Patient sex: F
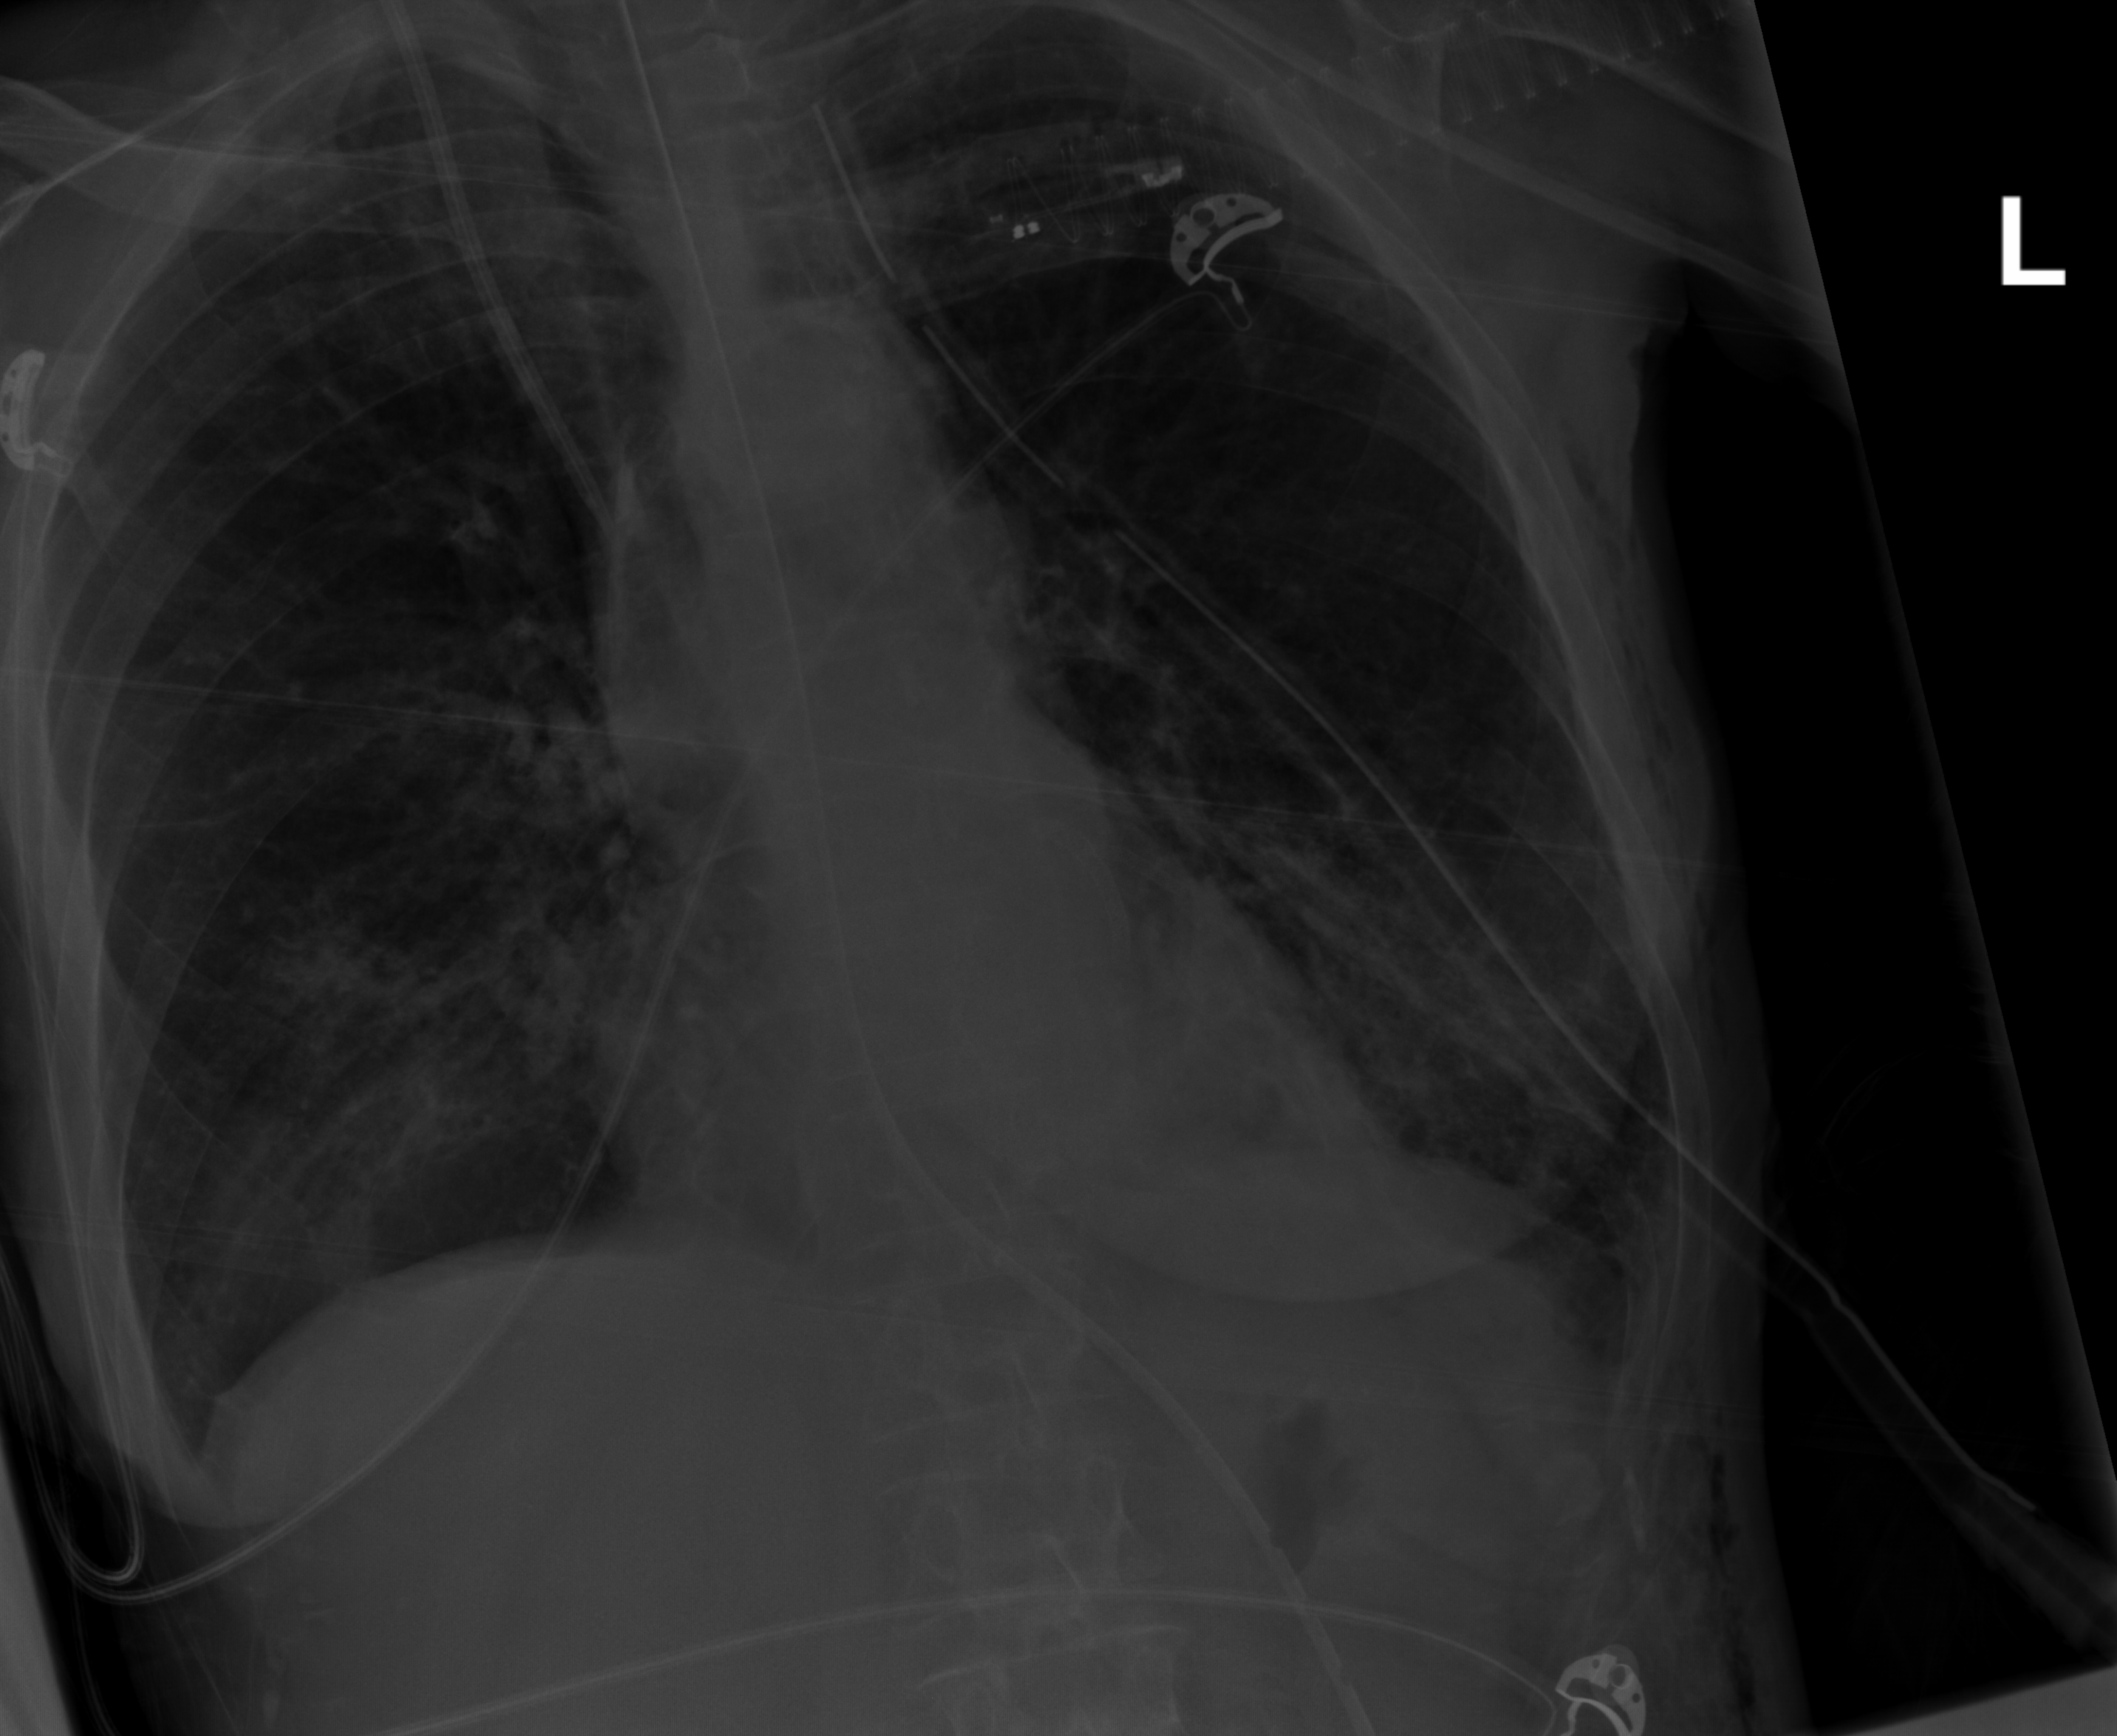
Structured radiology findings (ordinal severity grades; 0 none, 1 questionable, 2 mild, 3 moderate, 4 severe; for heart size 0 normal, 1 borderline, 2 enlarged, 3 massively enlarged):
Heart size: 0
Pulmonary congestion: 0
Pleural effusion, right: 0
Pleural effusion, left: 2
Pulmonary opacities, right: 2
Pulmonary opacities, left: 2
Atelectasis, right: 2
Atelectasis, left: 2